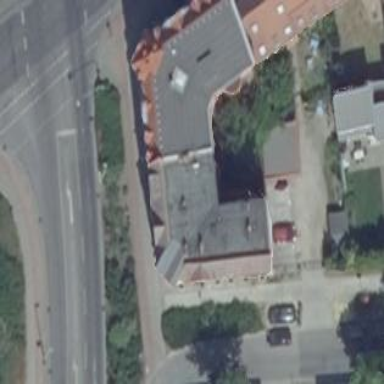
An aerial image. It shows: Residential building with uniquely designed quadruple saltbox roof.